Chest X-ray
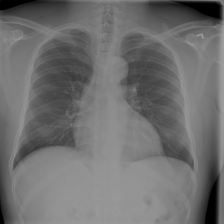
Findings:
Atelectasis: negative
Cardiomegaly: negative
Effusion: negative
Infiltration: negative
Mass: negative
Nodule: negative
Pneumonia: negative
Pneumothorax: negative
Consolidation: negative
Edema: negative
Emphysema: negative
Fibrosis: negative
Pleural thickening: negative
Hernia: negative